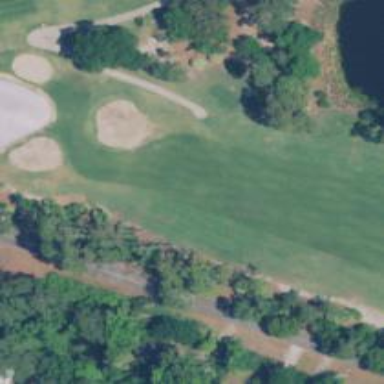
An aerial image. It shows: Golf hole.